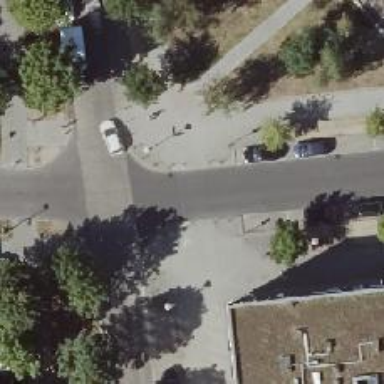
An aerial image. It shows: Unmarked crossing on the road.